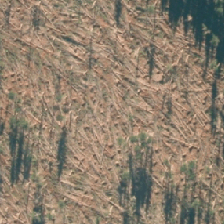
Land cover: harvested_forest